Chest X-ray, PA view. Patient: 29 years old, sex M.
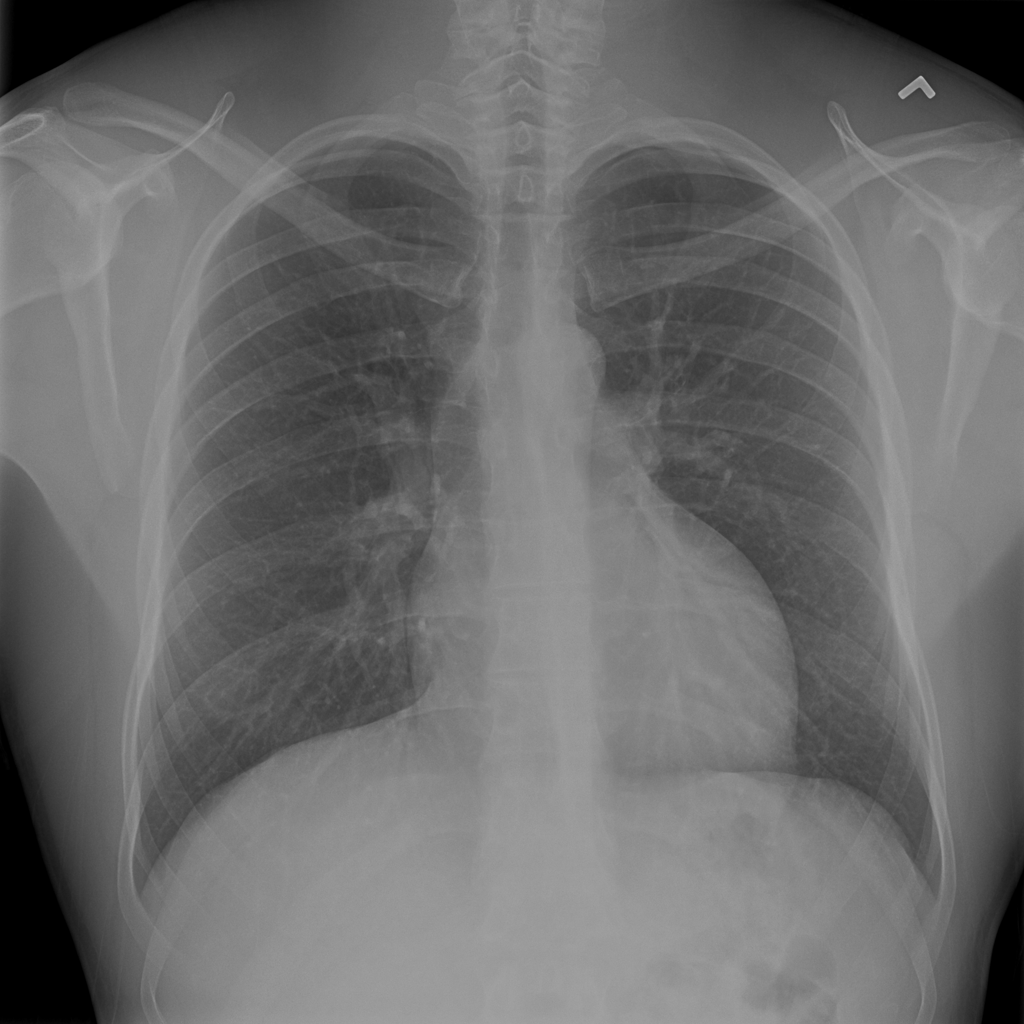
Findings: No Finding